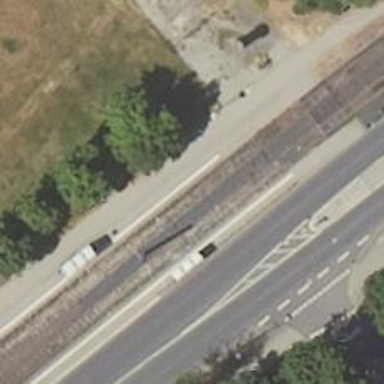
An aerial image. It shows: Tram stop.